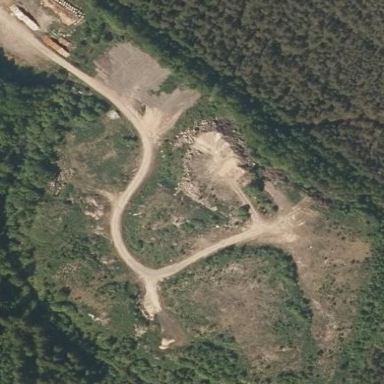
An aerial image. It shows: Quarry for sand extraction.